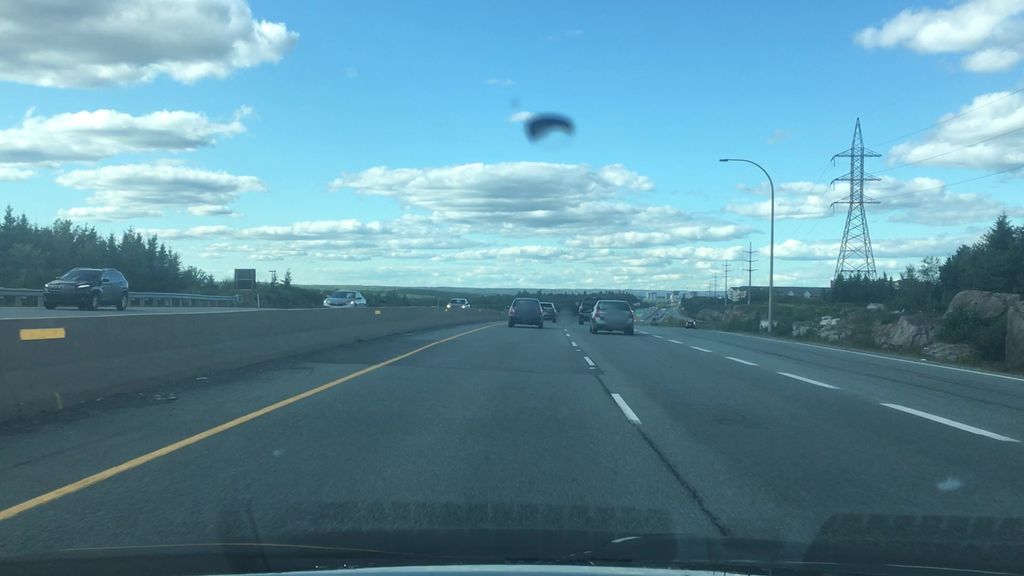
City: halifax